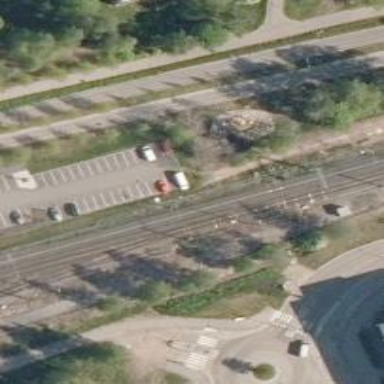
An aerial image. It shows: Railway with continuous electrified contact line.